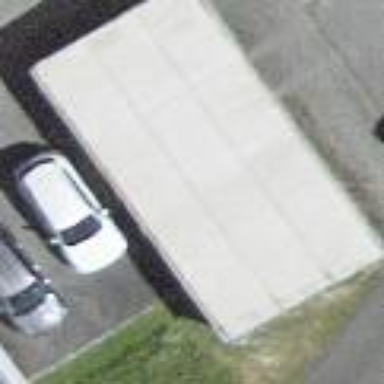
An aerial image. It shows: Garage building.